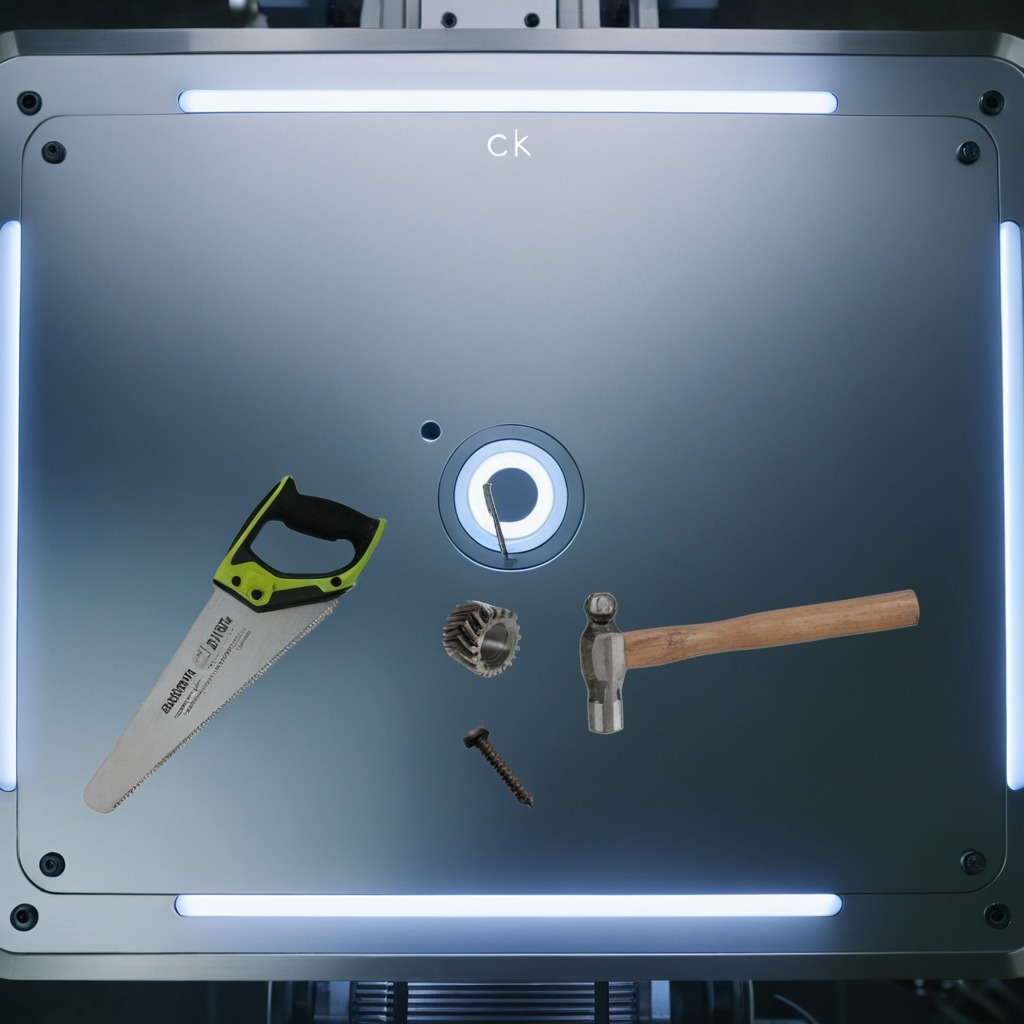
A metal gear with teeth, a metal machine screw, a hammer, an iron nail, and a handheld metal saw are lying on a metal table in a machine shop under fluorescent lights.